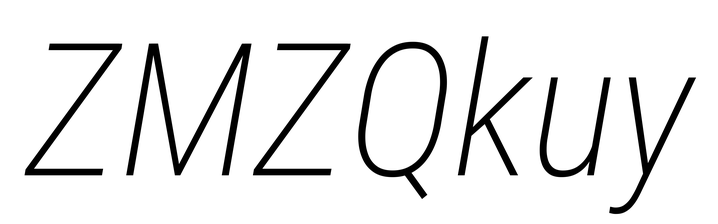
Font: Roboto-Italic_Condensed_ExtraLight_Italic